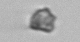
Label: detritus_transparent